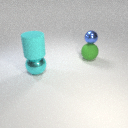
large green rubber sphere behind large cyan metal sphere